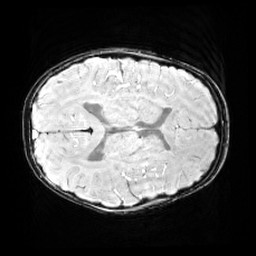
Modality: SWI
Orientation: axial
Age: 10
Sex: female
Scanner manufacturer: siemens
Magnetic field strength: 3 T
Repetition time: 0.027 s
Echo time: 0.02 s